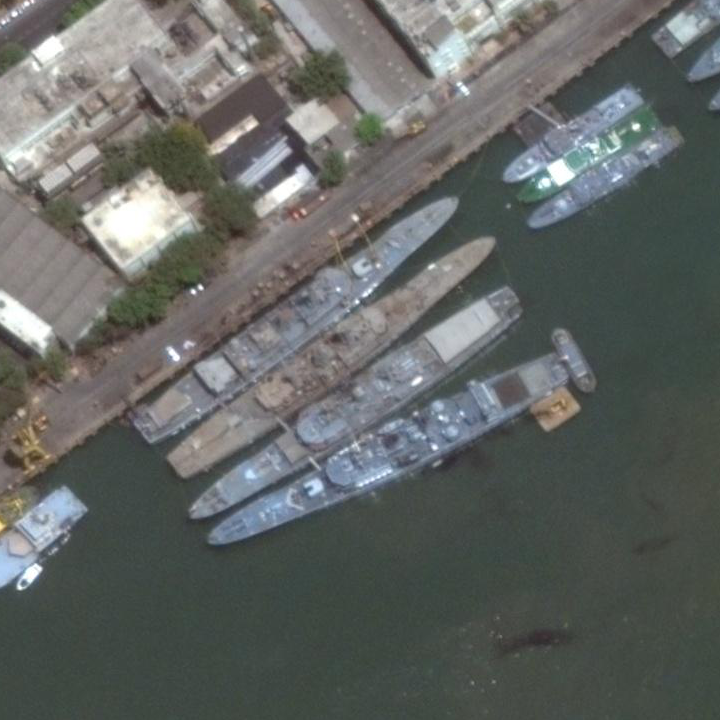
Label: cruiser